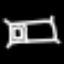
Label: bed